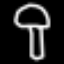
Label: mushroom